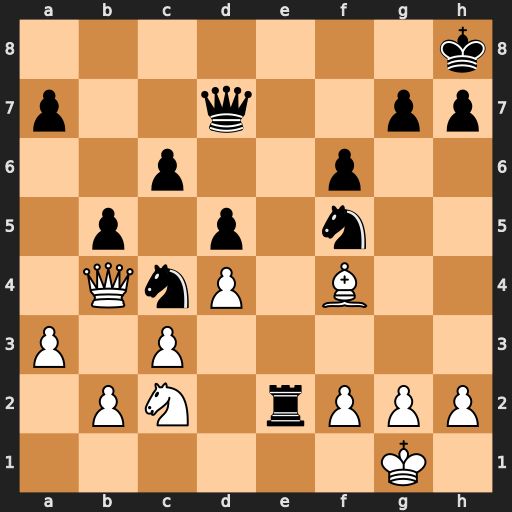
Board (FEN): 7k/p2q2pp/2p2p2/1p1p1n2/1QnP1B2/P1P5/1PN1rPPP/6K1
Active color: w
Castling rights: -
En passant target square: -
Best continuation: Qf8#